Question: I have a table that contain products with their specifications.i created a sample of data in <URL> .I want create search form that users can search products by their specifications.for example user search laptop with RAM=2 and VGA=512 or VGA=1.
I wrote a query,but not working.please help me.
this example:
result: 1525,1535,k5,k6

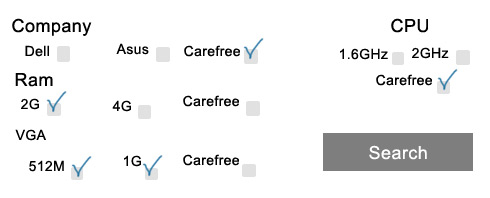
Answer: '''
select product
from my_table
where (custom = 'Ram' and custom_value = '2')
or (custom = 'vga' and custom_value in ('1', '512'))
group by product
having count(distinct custom) = 2
'''
<URL>